Field crop: maize
Growth stage: 2
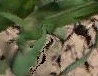
Species: maize